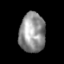
Tissue: lung
Cell type: T cells
Senescence score: 0.1338
Nuclear area (px): 1007
Mean DAPI intensity: 145.388